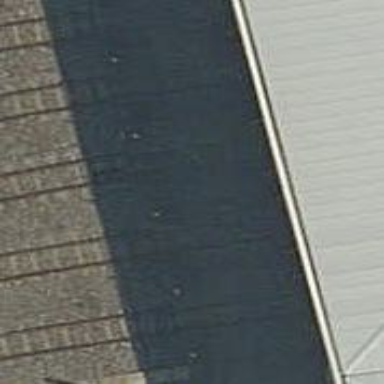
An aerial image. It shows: Yard with electrified contact lines.